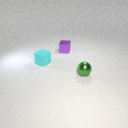
small green metal sphere in front of small cyan rubber cube